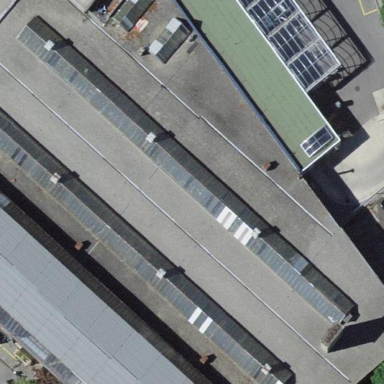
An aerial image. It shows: Industrial building.